Question: In my asp.net + VB Gridview, I had bind several column from datatable into one single column of the gridview.

But I have no idea how to get those value when doing RowEditing & RowUpdating. Please help. Thanks.
The following is the VB code:
'''
Protected Sub GridView1_RowEditing(ByVal sender As Object, ByVal e As GridViewEditEventArgs)
'Set the edit index.
Gridview1.EditIndex = e.NewEditIndex
'Bind data to the GridView control.
BindData()
End Sub
Protected Sub GridView1_RowCancelingEdit(ByVal sender As Object, ByVal e As GridViewCancelEditEventArgs)
'Reset the edit index.
Gridview1.EditIndex = -1
'Bind data to the GridView control.
BindData()
End Sub
Protected Sub GridView1_RowUpdating(ByVal sender As Object, ByVal e As GridViewUpdateEventArgs)
'Retrieve the table from the session object.
Dim dt = CType(Session("dt"), DataTable)
'Update the values.
Dim row = Gridview1.Rows(e.RowIndex)
.............................
'Reset the edit index.
Gridview1.EditIndex = -1
'Bind data to the GridView control.
BindData()
End Sub
'''
The following is the aspx code:
'''
Private Sub CreateDataTable()
Dim cmd As New System.Data.SqlClient.SqlCommand
Dim sql As String
Dim reader As System.Data.SqlClient.SqlDataReader
Dim cmd3 As New System.Data.SqlClient.SqlCommand
Dim sql3 As String
Dim reader3 As System.Data.SqlClient.SqlDataReader
Using conn2 As New System.Data.SqlClient.SqlConnection(ConfigurationManager.ConnectionStrings("XXXonnectionString").ConnectionString)
conn2.Open()
cmd.Connection = conn2
sql = "SET DATEFORMAT dmy;SELECT * FROM XXXX "
cmd.CommandText = sql
reader = cmd.ExecuteReader()
Dim TempStaffKey As Integer
Dim TempPostKey As Integer
Dim TempShiftDate As DateTime
Dim TempStartTime As DateTime
Dim TempEndTime As DateTime
Dim TempSL As String
Dim TempRosterKey As Integer
Dim TempVL As String
Dim TempML As String
Dim TempPH As String
Dim TempAPH As String
Dim TempTOIL As String
Dim TempOthers As String
Dim TempShiftType As Integer
Dim TempSubmittedBy As Integer
Dim dt As New DataTable()
dt.Columns.Add(New DataColumn("StaffName", GetType(String)))
dt.Columns.Add(New DataColumn("PostCode", GetType(String)))
dt.Columns.Add(New DataColumn("StaffKey", GetType(Int32)))
dt.Columns.Add(New DataColumn("PostKey", GetType(Int32)))
'Monday
dt.Columns.Add(New DataColumn("Col1_RosterKey", GetType(Int32)))
dt.Columns.Add(New DataColumn("Col1_ShiftDate", GetType(DateTime)))
dt.Columns.Add(New DataColumn("Col1_StartTime", GetType(DateTime)))
dt.Columns.Add(New DataColumn("Col1_EndTime", GetType(DateTime)))
dt.Columns.Add(New DataColumn("Col1_SL", GetType(String)))
dt.Columns.Add(New DataColumn("Col1_VL", GetType(String)))
dt.Columns.Add(New DataColumn("Col1_ML", GetType(String)))
dt.Columns.Add(New DataColumn("Col1_PH", GetType(String)))
dt.Columns.Add(New DataColumn("Col1_APH", GetType(String)))
dt.Columns.Add(New DataColumn("Col1_TOIL", GetType(String)))
dt.Columns.Add(New DataColumn("Col1_Others", GetType(String)))
dt.Columns.Add(New DataColumn("Col1_ShiftType", GetType(Int32)))
dt.Columns.Add(New DataColumn("Col1_SubmittedBy", GetType(Int32)))
Dim dr As DataRow
While reader.Read() '---For each row
g_TempStaffKey = "0"
TempStaffKey = reader("staff_key") 'will not null
g_selectstaffkey = TempStaffKey
g_selectpostkey = reader("post_key")
g_selectstaffname = RTrim(reader("name_eng"))
g_selectpostcode = RTrim(reader("post_code"))
Using conn3 As New System.Data.SqlClient.SqlConnection(ConfigurationManager.ConnectionStrings("XXXConnectionString").ConnectionString)
conn3.Open()
cmd3.Connection = conn3
sql3 = "SET DATEFORMAT dmy;SELECT * FROM xxx"
cmd3.CommandText = sql3
reader3 = cmd3.ExecuteReader()
If reader3.Read() Then
TempStaffKey = reader3("staff_key")
If Not IsDBNull(reader3("post_key")) Then
TempPostKey = reader3("post_key")
End If
If Not IsDBNull(reader3("roster_key")) Then
TempRosterKey = reader3("roster_key")
End If
If Not IsDBNull(reader3("shift_date")) Then
TempShiftDate = Format(reader3("shift_date"), "dd/MM/yyyy")
End If
If Not IsDBNull(reader3("start_time")) Then
TempStartTime = Format(reader3("start_time"), "HH:mm")
End If
If Not IsDBNull(reader3("end_time")) Then
TempEndTime = Format(reader3("end_time"), "HH:mm")
End If
If Not IsDBNull(reader3("SL")) Then
TempSL = reader3("SL")
Else
TempSL = "0"
End If
If Not IsDBNull(reader3("VL")) Then
TempVL = reader3("VL")
Else
TempVL = "0"
End If
If Not IsDBNull(reader3("ML")) Then
TempML = reader3("ML")
Else
TempML = "0"
End If
If Not IsDBNull(reader3("PH")) Then
TempPH = reader3("PH")
Else
TempPH = "0"
End If
If Not IsDBNull(reader3("APH")) Then
TempAPH = reader3("APH")
Else
TempAPH = "0"
End If
If Not IsDBNull(reader3("TOIL")) Then
TempTOIL = reader3("TOIL")
Else
TempTOIL = "0"
End If
If Not IsDBNull(reader3("Others")) Then
TempOthers = reader3("Others")
Else
TempOthers = "null"
End If
If Not IsDBNull(reader3("shift_type")) Then
TempShiftType = reader3("shift_type")
End If
If Not IsDBNull(reader3("submitted_by")) Then
TempSubmittedBy = reader3("submitted_by")
End If
dr = dt.NewRow()
dr("StaffName") = g_selectstaffname
dr("PostCode") = g_selectpostcode
dr("StaffKey") = TempStaffKey
dr("PostKey") = TempPostKey
'Col1
If TempShiftDate = g_header1 Then
dr("Col1_RosterKey") = TempRosterKey
dr("Col1_ShiftDate") = TempShiftDate
dr("Col1_StartTime") = TempStartTime
dr("Col1_EndTime") = TempEndTime
dr("Col1_SL") = TempSL
dr("Col1_VL") = TempVL
dr("Col1_ML") = TempML
dr("Col1_PH") = TempPH
dr("Col1_APH") = TempAPH
dr("Col1_TOIL") = TempTOIL
dr("Col1_Others") = TempOthers
dr("Col1_ShiftType") = TempShiftType
dr("Col1_SubmittedBy") = TempSubmittedBy
End If
End If
.................
conn3.Close()
reader3.Close()
End Using
End While
Gridview1.DataSource = dt
Gridview1.DataBind()
'Persist the table in the Session object.
Session("dt") = dt
reader.Close()
End Using
End Sub
<%@ Page Title="Input" Language="VB" MasterPageFile="~/MasterPage.master" AutoEventWireup="false" CodeFile="sd210.aspx.vb" Inherits="sd210" ValidateRequest="false"%>
<%@ Register Assembly="TimePicker" Namespace="MKB.TimePicker" TagPrefix="MKB" %>
<asp:Content ID="Content1" ContentPlaceHolderID="CPH1" Runat="Server">
<asp:ScriptManager ID="ScriptManager1" runat="server">
</asp:ScriptManager>
<asp:SqlDataSource ID="SqlDataSource1" runat="server" ConnectionString="<%$ ConnectionStrings:hris_shiftdutyConnectionString %>"SelectCommand="set language english; SET DATEFORMAT dmy; select * from troster">
</asp:SqlDataSource>
<asp:SqlDataSource ID="SqlDataSource2" runat="server" ConnectionString="<%$ ConnectionStrings:hris_shiftdutyConnectionString %>"
SelectCommand="set language english; select * from tshift_type">
</asp:SqlDataSource>
<asp:Label ID="lb_login_name" runat="server" Visible="false" ></asp:Label>
<asp:Label ID="lb_login_staff_key" runat="server" Visible="false" ></asp:Label>
<asp:Label ID="lb_login_post_key" runat="server" Visible="false" ></asp:Label>
<asp:Label ID="lb_test" runat="server" Visible="false" ></asp:Label>
<asp:GridView ID="Gridview1" runat="server"
AutoGenerateColumns = "false" Font-Names = "Arial"
AutoGenerateEditButton="True"
Font-Size = "10pt" AlternatingRowStyle-BackColor = "#C2D69B"
AllowPaging ="true"
PageSize = "20" Caption = ""
onrowdatabound="GridView1_RowDataBound"
OnRowEditing="GridView1_RowEditing"
OnRowCancelingEdit="GridView1_RowCancelingEdit"
OnRowUpdating="GridView1_RowUpdating"
OnPageIndexChanging="GridView1_PageIndexChanging">
<HeaderStyle BackColor="#4A3C8C" Font-Bold="True" ForeColor="#F7F7F7" />
<Columns>
<asp:BoundField DataField = "PostCode" HeaderText = "Post" ReadOnly ="true" />
<asp:BoundField DataField = "StaffName" HeaderText = "Name" ReadOnly ="true" />
<asp:TemplateField HeaderText="Working<br>Time">
<ItemTemplate>
<asp:Label ID="lb1_rosterkey" runat="server" Text='<%#DataBinder.Eval(Container.DataItem, "Col1_RosterKey")%>' Visible ="false" ></asp:Label>
<asp:BoundField DataField = "Col1_ShiftType" />
<MKB:TimeSelector ID="Col1_StartTime1" runat="server" DisplaySeconds="False" ReadOnly="true" MinuteIncrement="1" AmPm="AM" BorderColor="Silver"
Date="" Hour="07" Minute="0" SelectedTimeFormat="Twelve"></MKB:TimeSelector>
<MKB:TimeSelector ID="Col1_EndTime1" runat="server" DisplaySeconds="False" ReadOnly="true" MinuteIncrement="1" AmPm="PM" BorderColor="Silver"
Date="" Hour="07" Minute="0" SelectedTimeFormat="Twelve"></MKB:TimeSelector>
</ItemTemplate>
<EditItemTemplate>
<MKB:TimeSelector ID="Col1_StartTime1" runat="server" DisplaySeconds="False" MinuteIncrement="1" AmPm="AM" BorderColor="Silver"
Date="" Hour="07" Minute="0" SelectedTimeFormat="Twelve"></MKB:TimeSelector>
<MKB:TimeSelector ID="Col1_EndTime1" runat="server" DisplaySeconds="False" MinuteIncrement="1" AmPm="PM" BorderColor="Silver"
Date="" Hour="07" Minute="0" SelectedTimeFormat="Twelve"></MKB:TimeSelector>
</EditItemTemplate>
</asp:TemplateField>
<asp:TemplateField HeaderText="Leave/TOIL">
<ItemTemplate>
<asp:CheckBox
ID="cb1_VL" Enabled="false" Text="VL"
runat="server"
Checked=<%#DataBinder.Eval(Container.DataItem, "Col1_VL")%> />
<asp:CheckBox
ID="cb1_SL" Enabled="false" Text="SL"
runat="server"
Checked=<%#DataBinder.Eval(Container.DataItem, "Col1_SL")%> />
<asp:CheckBox
ID="cb1_ML" Enabled="false" Text="ML"
runat="server"
Checked=<%#DataBinder.Eval(Container.DataItem, "Col1_ML")%> />
<asp:CheckBox
ID="cb1_PH" Enabled="false" Text="PH"
runat="server"
Checked=<%#DataBinder.Eval(Container.DataItem, "Col1_PH")%> />
<asp:CheckBox
ID="cb1_APH" Enabled="false" Text="APH"
runat="server"
Checked=<%#DataBinder.Eval(Container.DataItem, "Col1_APH")%> />
<asp:CheckBox
ID="cb1_TOIL" Enabled="false" Text="TOIL"
runat="server"
Checked=<%#DataBinder.Eval(Container.DataItem, "Col1_TOIL")%> />
<br />
<%#DataBinder.Eval(Container.DataItem, "Col1_Others")%>
</ItemTemplate>
<EditItemTemplate>
<asp:CheckBox
ID="cb1_VL" Text="VL"
runat="server"
Checked=<%#DataBinder.Eval(Container.DataItem, "Col1_VL")%> />
<asp:CheckBox
ID="cb1_SL" Text="SL"
runat="server"
Checked=<%#DataBinder.Eval(Container.DataItem, "Col1_SL")%> />
<asp:CheckBox
ID="cb1_ML" Text="ML"
runat="server"
Checked=<%#DataBinder.Eval(Container.DataItem, "Col1_ML")%> />
<asp:CheckBox
ID="cb1_PH" Text="PH"
runat="server"
Checked=<%#DataBinder.Eval(Container.DataItem, "Col1_PH")%> />
<asp:CheckBox
ID="cb1_APH" Text="APH"
runat="server"
Checked=<%#DataBinder.Eval(Container.DataItem, "Col1_APH")%> />
<asp:CheckBox
ID="cb1_TOIL" Text="TOIL"
runat="server"
Checked=<%#DataBinder.Eval(Container.DataItem, "Col1_TOIL")%> />
<asp:TextBox ID="tb1_Others" runat="server" Width="50" Text='<%#DataBinder.Eval(Container.DataItem, "Col1_Others") %>'></asp:TextBox>
</EditItemTemplate>
</asp:TemplateField>
'''
............
'''
</Columns>
</asp:GridView>
</asp:Content>
'''
Joe
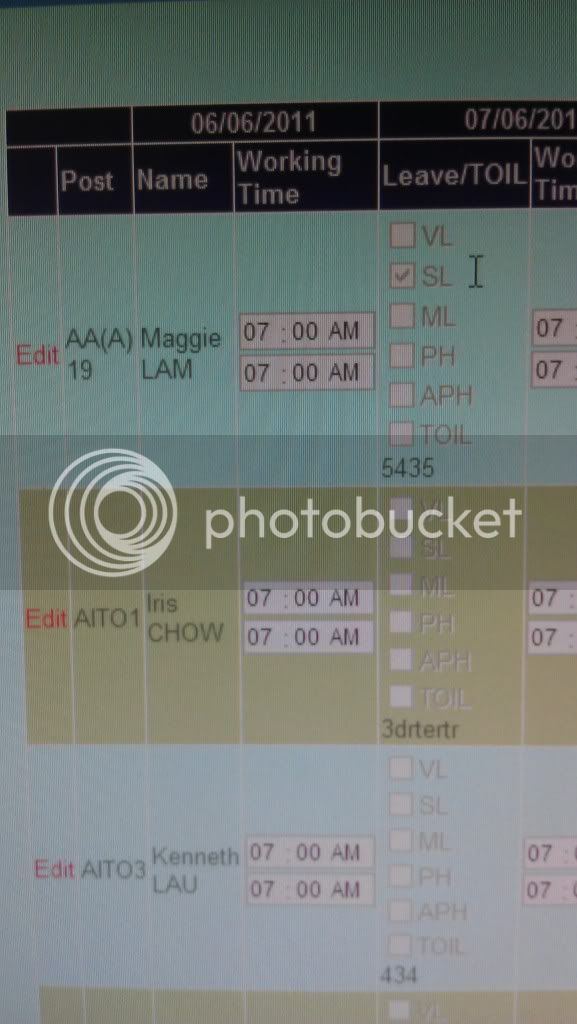
Answer: In those events you need to say: (e.g. to find text box named txtName)
'''
var txtName = e.Row.FindControl("txtName") as TextBox;
'''
(look at the ASPX markup code to see what's the name of your input element name - give it one if it doesn't have)
then use the code above to read your element in your grid view event handler. (Cast it to the write input control type - i.e. TextBox, CheckBox, etc.)
This is valid in most of grid view events,
Also in list view you can say:
'''
var txtName = e.Item.FindControl("txtName") as TextBox;
'''
In some events, you have the row as a part of "e" (e.g. RowCreated, RowDataBound). In some other (like RowUpdated) you have e.RowIndex, which you can use to say
'''
grid.Rows[e.RowIndex].FindControl<...
'''
you can even go through all your rows and find your controls, in rows that are being editted
'''
foreach (GridViewRow row in gridList.Rows)
{
if (row.RowState == DataControlRowState.Edit)
{
var txtName = row.FindControl("txtName") as TextBox;
}
}
'''